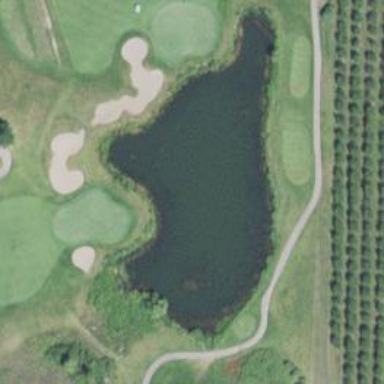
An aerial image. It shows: Water hazard on golf course. The hazard is natural water feature.